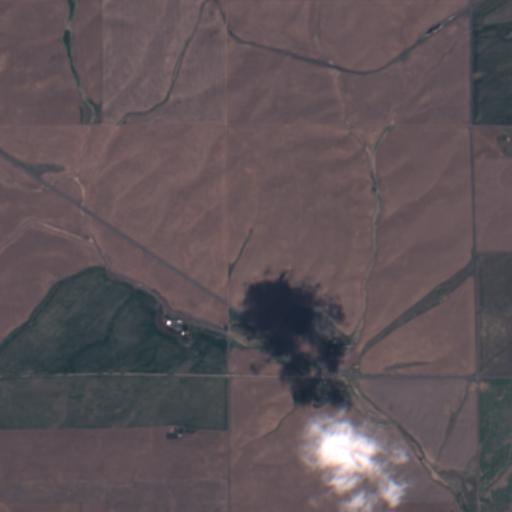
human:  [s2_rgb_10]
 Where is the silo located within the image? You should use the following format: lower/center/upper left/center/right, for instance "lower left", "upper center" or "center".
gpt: The silo is located in the upper right of the image.
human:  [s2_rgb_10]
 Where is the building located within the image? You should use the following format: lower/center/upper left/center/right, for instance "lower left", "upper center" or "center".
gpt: The building is located in the upper right of the image.
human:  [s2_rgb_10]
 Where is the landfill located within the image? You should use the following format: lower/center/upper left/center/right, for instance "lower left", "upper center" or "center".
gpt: There is no landfill in the image.